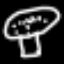
Label: mushroom